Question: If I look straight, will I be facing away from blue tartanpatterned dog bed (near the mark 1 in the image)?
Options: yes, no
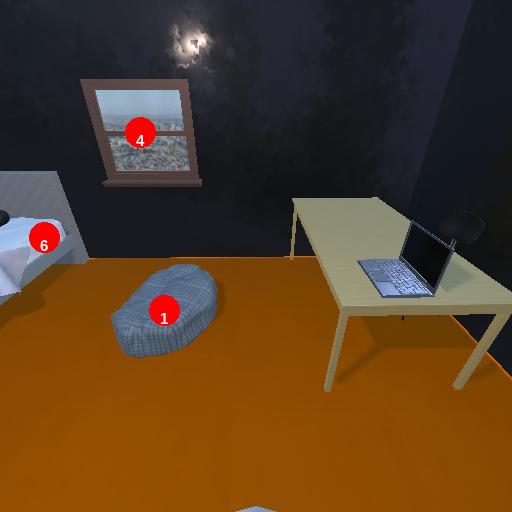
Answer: yes